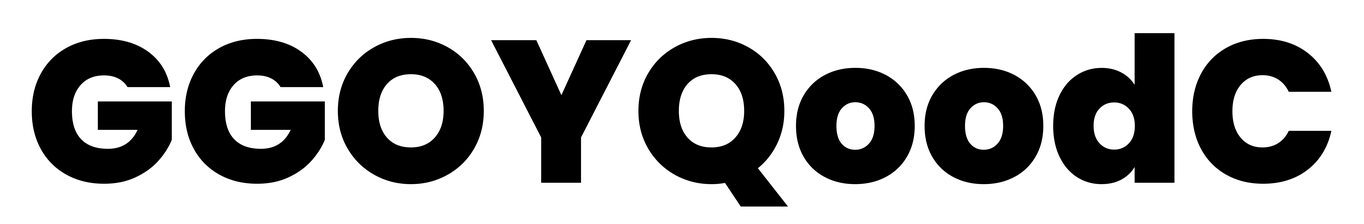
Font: Poppins-ExtraBold